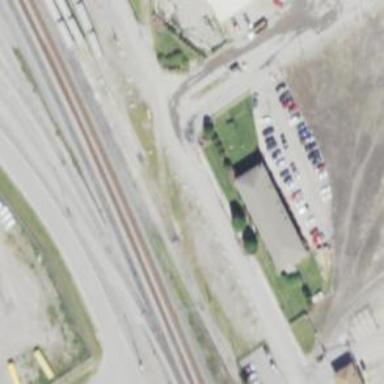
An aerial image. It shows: Railway spur service.